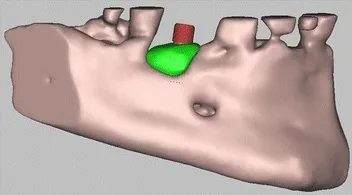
3D digital volumetric reconstruction of implant placement in regenerated bone.
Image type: radiology (ct)